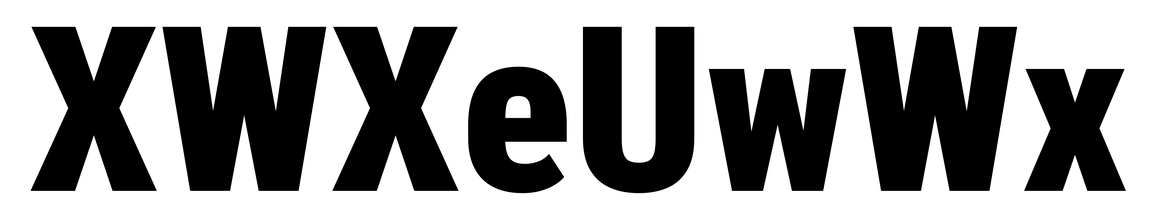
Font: Roboto_Condensed_Black